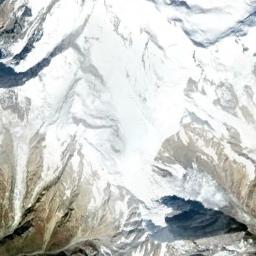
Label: snowberg